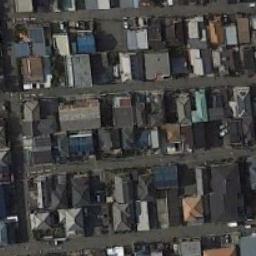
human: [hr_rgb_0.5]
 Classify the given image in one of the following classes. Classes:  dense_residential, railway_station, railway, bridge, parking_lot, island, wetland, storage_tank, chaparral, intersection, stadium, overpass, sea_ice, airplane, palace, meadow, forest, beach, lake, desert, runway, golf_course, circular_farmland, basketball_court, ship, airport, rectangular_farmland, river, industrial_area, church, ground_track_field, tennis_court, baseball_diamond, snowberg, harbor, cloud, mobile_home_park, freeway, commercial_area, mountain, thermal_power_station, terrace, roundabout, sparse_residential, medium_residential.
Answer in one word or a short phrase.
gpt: dense_residential